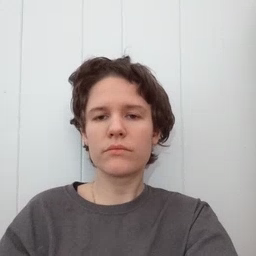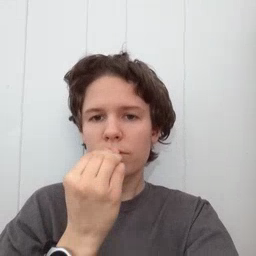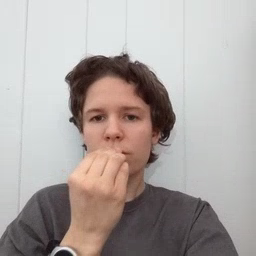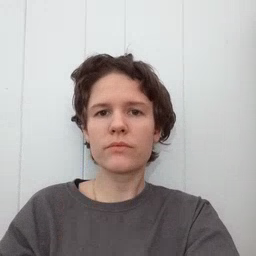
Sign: food